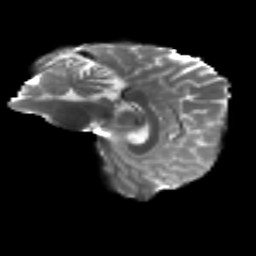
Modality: T2w
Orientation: sagittal
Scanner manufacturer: siemens
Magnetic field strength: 3 T
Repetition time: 4.16 s
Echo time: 0.0806 s